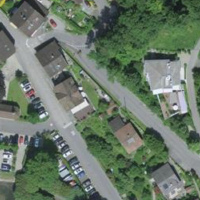
EUNIS habitat code: 54
Species observed at this site:
Milvus milvus
Phalangium opilio
Milvus migrans